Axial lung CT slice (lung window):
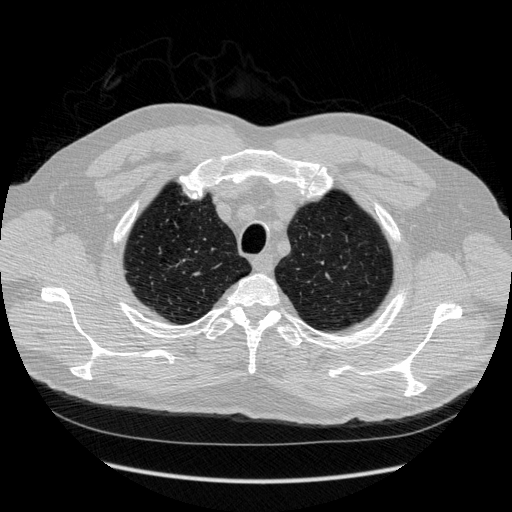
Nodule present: no